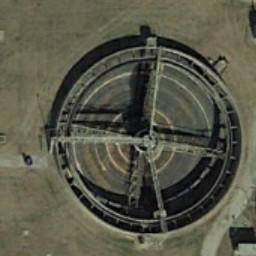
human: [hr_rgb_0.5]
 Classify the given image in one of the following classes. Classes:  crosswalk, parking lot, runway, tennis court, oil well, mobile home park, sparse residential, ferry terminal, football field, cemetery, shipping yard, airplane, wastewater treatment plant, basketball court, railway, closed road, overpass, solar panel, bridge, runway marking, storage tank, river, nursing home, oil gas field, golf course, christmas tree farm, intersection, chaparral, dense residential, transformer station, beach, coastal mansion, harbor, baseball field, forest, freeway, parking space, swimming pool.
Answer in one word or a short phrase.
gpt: wastewater treatment plant